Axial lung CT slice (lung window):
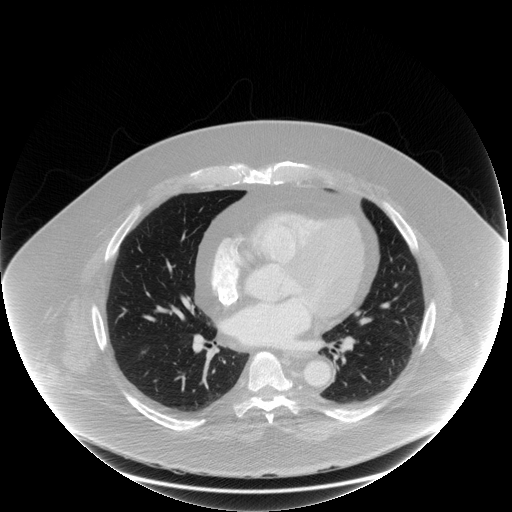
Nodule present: no